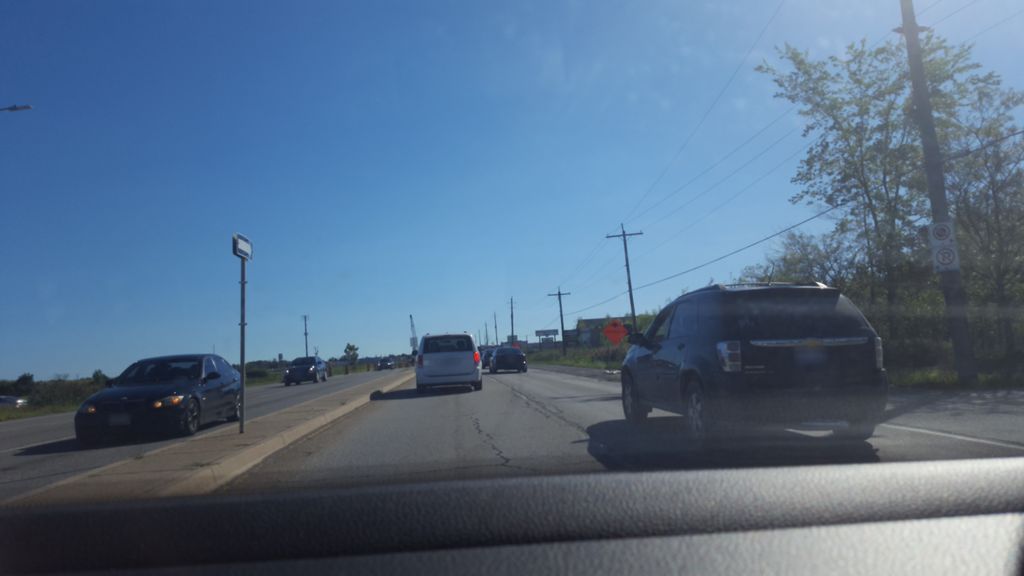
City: hamilton